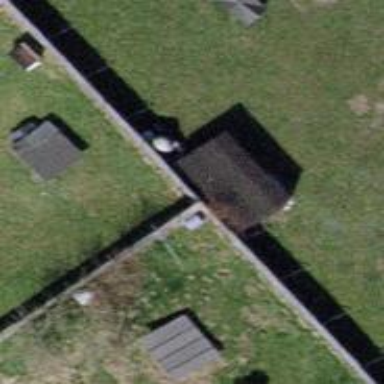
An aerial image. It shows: Fence is in the image.